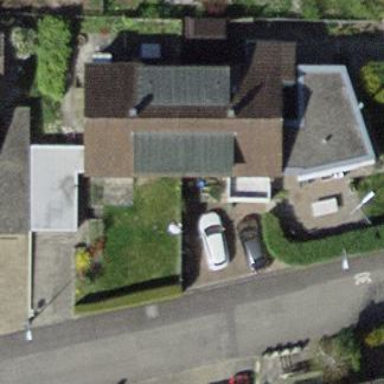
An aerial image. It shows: Semidetached house with gabled roof.